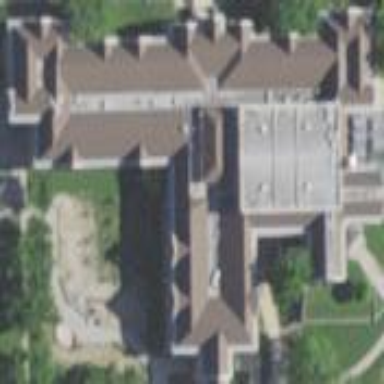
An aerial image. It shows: School building.